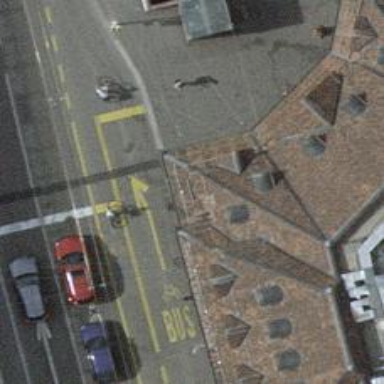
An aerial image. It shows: Sidewalk with covered arcade.